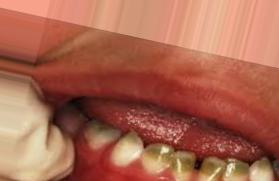
Condition: Tooth Discoloration